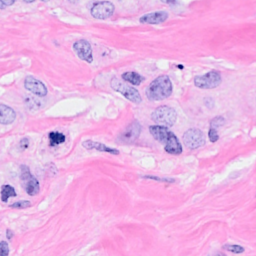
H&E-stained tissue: Breast